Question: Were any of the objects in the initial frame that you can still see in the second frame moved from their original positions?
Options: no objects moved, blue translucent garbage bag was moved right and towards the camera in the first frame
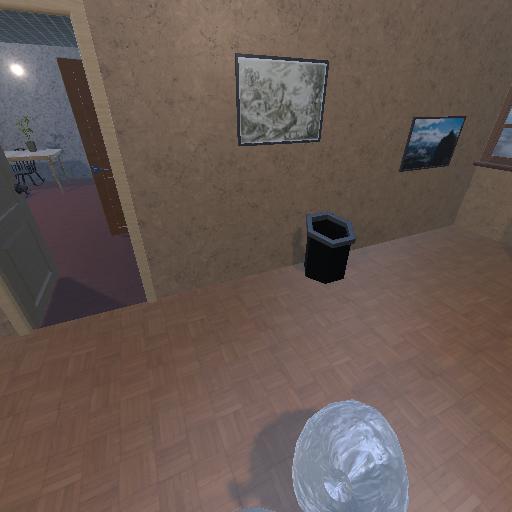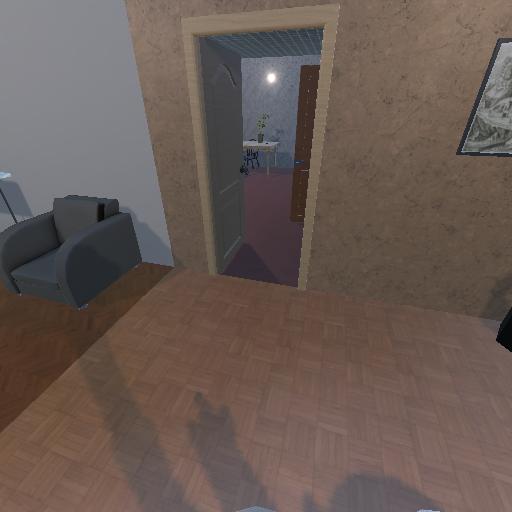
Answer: no objects moved